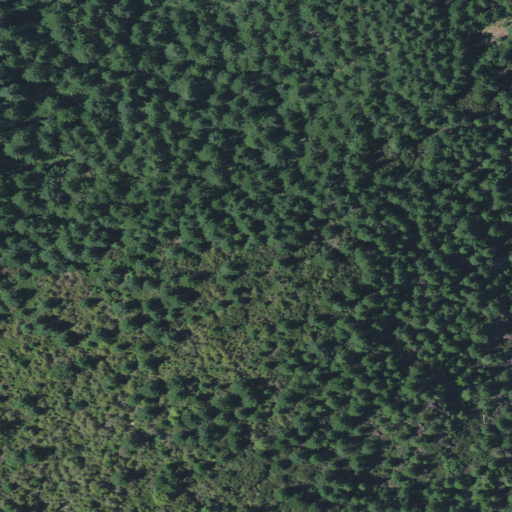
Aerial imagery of mountain in Oregon named Grayback containing only evergreen forest